Question: The clones spawn with an EnemyHealth script where their health parameters are set. Within in this script is a function called TakeDamage(). My only guess is that I'm not explicitly defining which enemy needs to have it's health drained within TakeDamage() but I'm having some trouble wrapping my head around that because each clone has its own health and TakeDamage() is called from my PlayerAttack script when the weapon collides with the enemy, so I was assuming it would only happen to the colliding enemy. But I guess I need a defined way for TakeDamage() to only affect the enemy that's involved with the collision.
I'm self taught so I apologize if this is simple or a poor question, I've searched all over the place for several days now so I hope someone can help!
EnemyHealth Script:
'''
using System.Collections;
using System.Collections.Generic;
using UnityEngine;
public class EnemyHealth : MonoBehaviour
{
public int enemyMaxHealth = 100;
public int enemyCurrentHealth;
public HealthBar enemyHealthBar;
// Start is called before the first frame update
void Start()
{
enemyCurrentHealth = enemyMaxHealth;
enemyHealthBar.SetMaxHealth(enemyMaxHealth);
}
// Update is called once per frame
void Update()
{
}
public void TakeDamage()
{
enemyCurrentHealth -= 25;
enemyHealthBar.SetHealth(enemyCurrentHealth);
if (enemyCurrentHealth == 0)
{
Destroy(this.gameObject);
//needs death animations
}
}
}
'''
PlayerAttack Script:
'''
using System.Collections;
using System.Collections.Generic;
using UnityEngine;
public class PlayerAttack : MonoBehaviour
{
public EnemyHealth enemyHealth;
public Animator animator;
public LayerMask enemyLayers;
public bool allowDamage = false;
// Start is called before the first frame update
void Start()
{
}
// Update is called once per frame
void Update()
{
if (Input.GetMouseButtonDown(0))
{
clickAttack();
}
}
private void AnimationCheck()
{
if (animator.GetCurrentAnimatorStateInfo(0).IsName("Stab"))
{
allowDamage = true;
}
else
{
allowDamage = false;
}
}
private void clickAttack()
{
animator.SetTrigger("Attacking");
}
void OnCollisionEnter(Collision collision)
{
if (collision.gameObject.CompareTag("Enemy"))
{
AnimationCheck();
if (allowDamage == true)
{
enemyHealth.TakeDamage();
}
}
}
}
'''
Screenshot of Unity Scene:

Clone marked in blue is the one being hit, enemy marked in yellow is the original that's taking damage when other enemies are being hit.
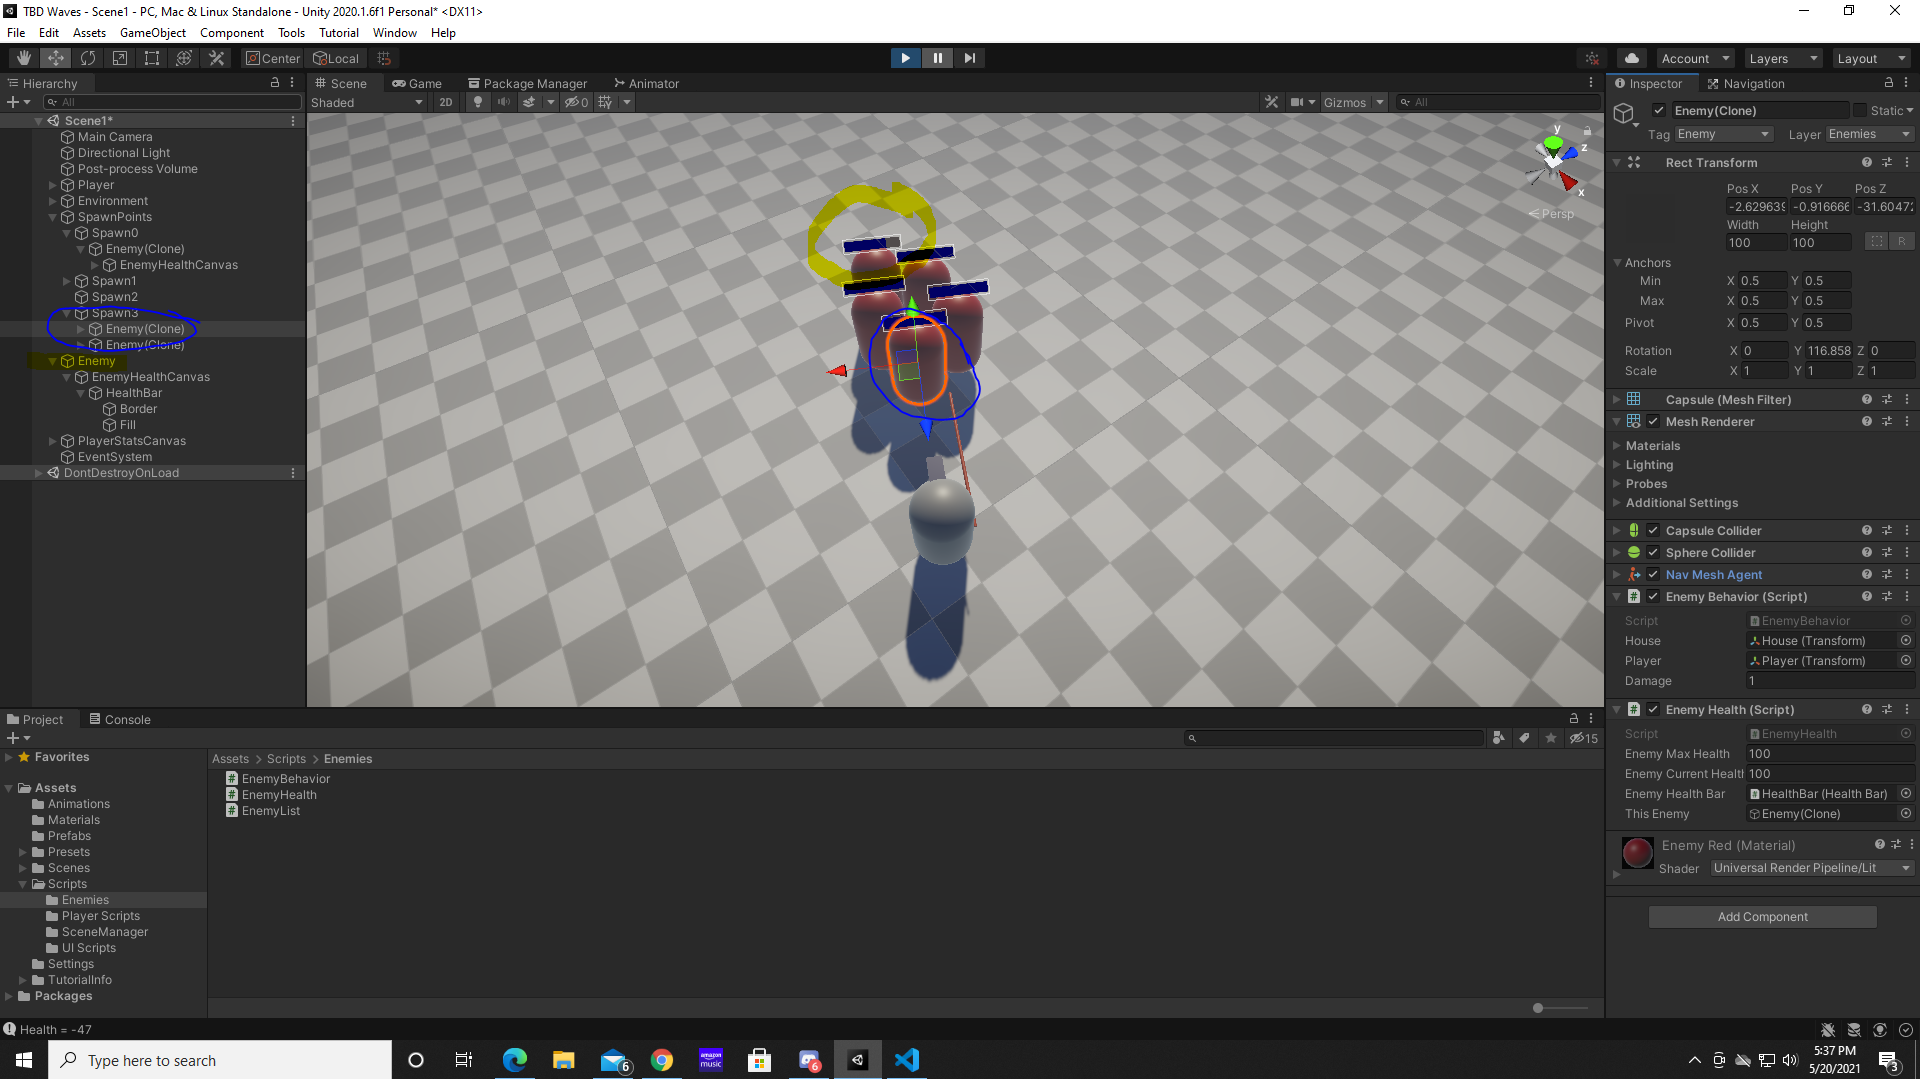
Answer: The reason only one enemy is taking damage is because you are referencing one enemies health component. Whatever enemy you assign in the inspector to your 'enemyHealth' variable is the one that will take damage.
Remove the enemyHealth variable from your PlayerAttack class.
Inside of the collision function, you will get the enemyHealth from the object that you collided with.
'''
void OnCollisionEnter(Collision collision)
{
if (collision.gameObject.CompareTag("Enemy"))
{
AnimationCheck();
if (allowDamage)
{
var enemyHealth = collision.gameObject.GetComponent<EnemyHealth>();
if (enemyHealth)
{
enemyHealth.TakeDamage();
}
}
}
}
'''
You can potentially get rid of the CompareTag line if only enemies will have the EnemyHealth script (which it sounds like is the case). Then you only need to check if the gameObject you collided with has that script to know it is an enemy.